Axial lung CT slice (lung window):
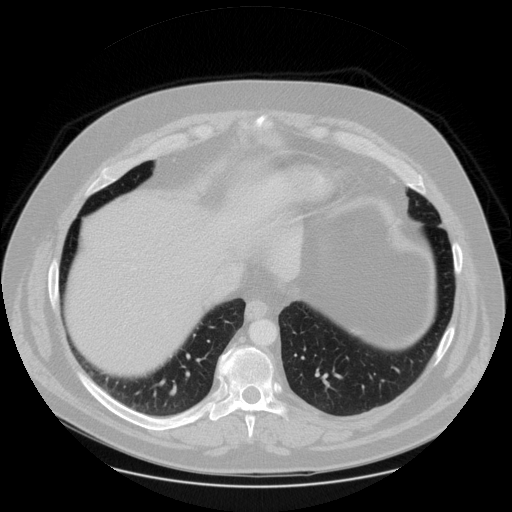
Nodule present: yes
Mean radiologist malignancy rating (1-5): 2